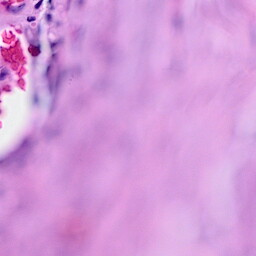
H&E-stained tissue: Breast